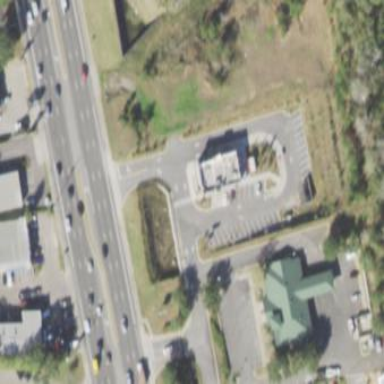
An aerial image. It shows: Commercial area with fast food restaurant.